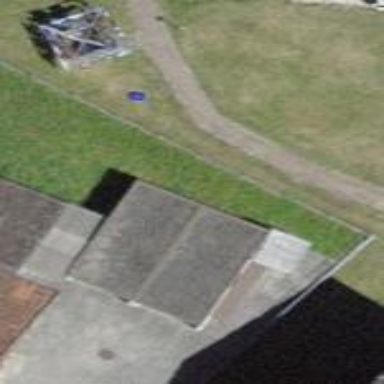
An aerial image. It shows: Garage building.